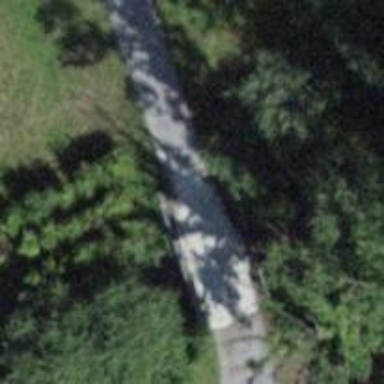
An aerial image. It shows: Track road going over bridge with grade1 tracktype.